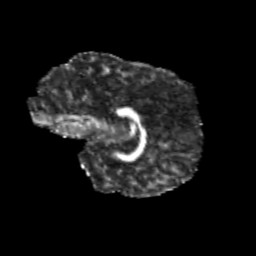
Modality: FA
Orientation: sagittal
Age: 11
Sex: female
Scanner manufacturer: siemens
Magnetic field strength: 3 T
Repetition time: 3.8 s
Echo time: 0.07 s